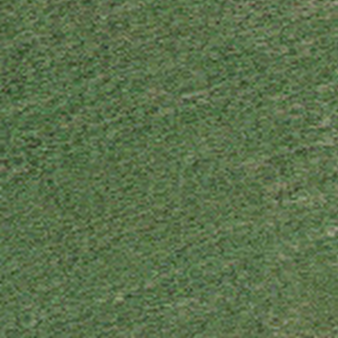
Label: other